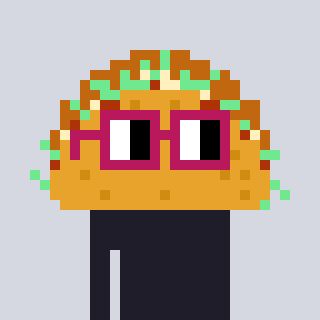
a pixel art character with square dark red glasses, a taco-shaped head and a blue-colored body on a cool background